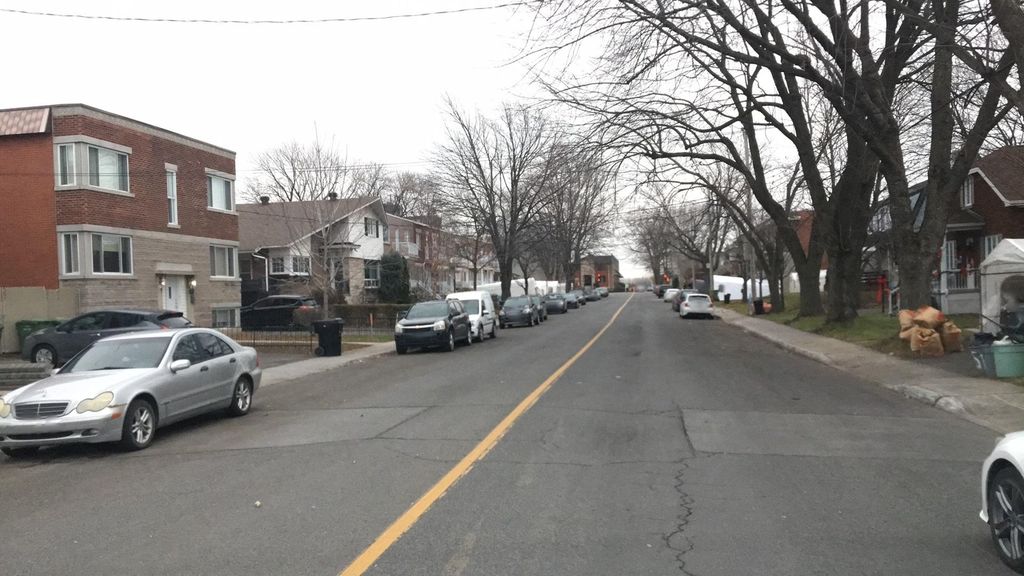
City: montreal